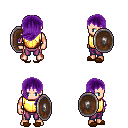
a pixel art fantasy rpg character, male body template, human, light skin, gold chest armor, magenta pants, purple left-swept hairstyle, brown slippers, shield, four views (front, back, left, right), 2x2 character sprite sheet, small pixel art, hard edges, no anti-aliasing